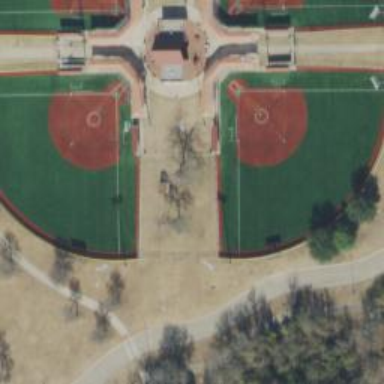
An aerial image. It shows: Baseball pitch with artificial turf.